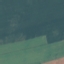
Land use / land cover: AnnualCrop